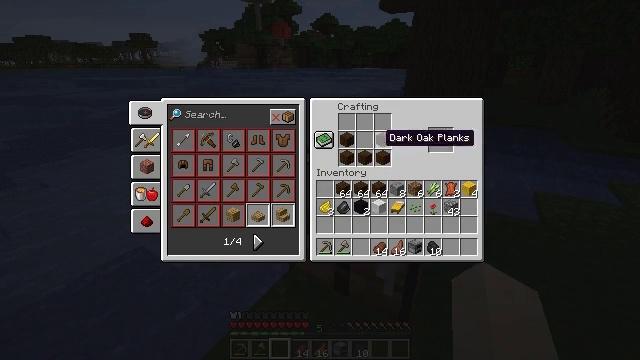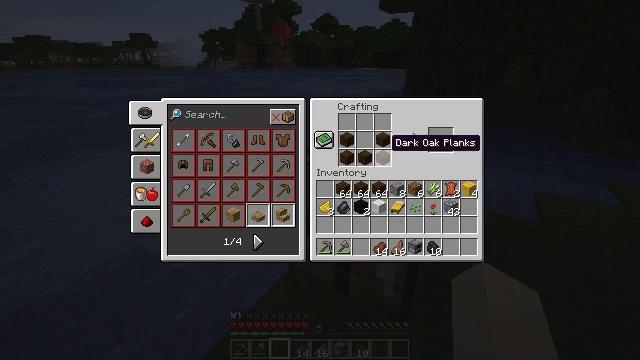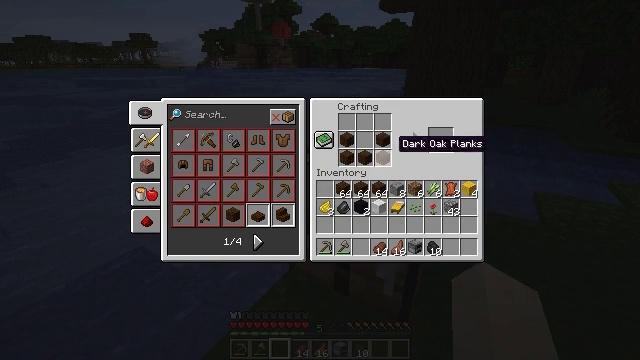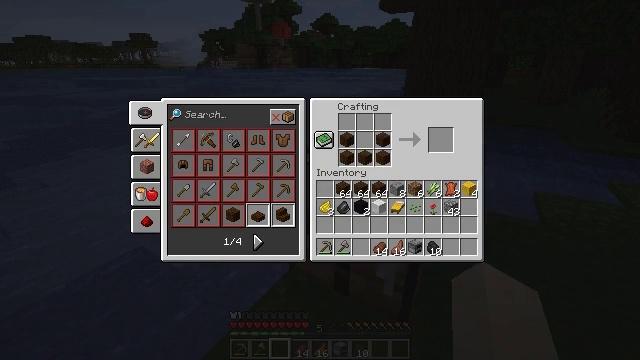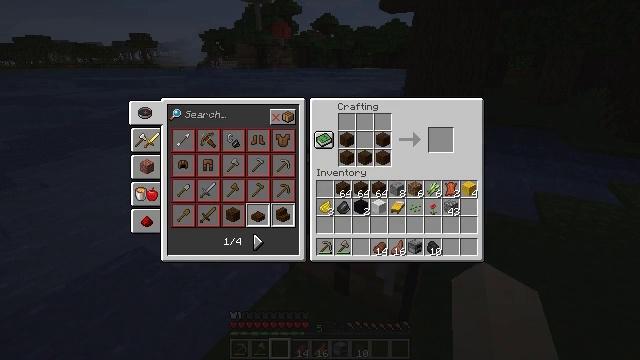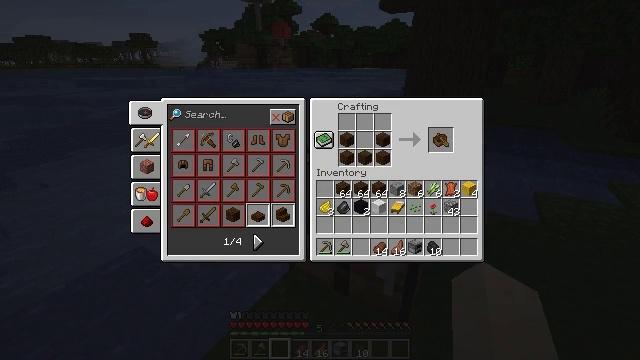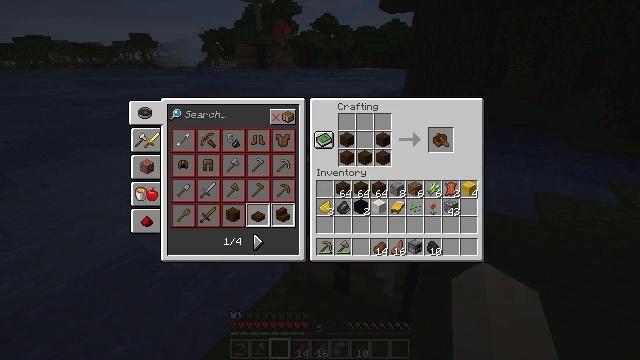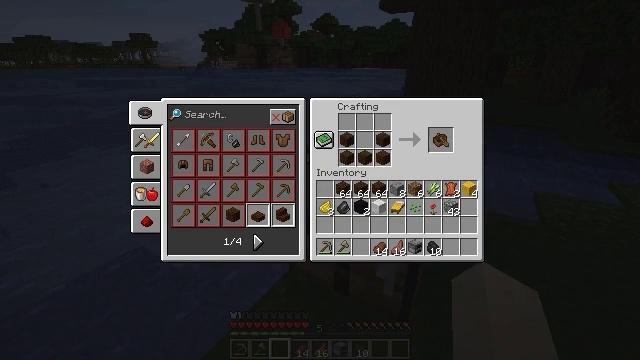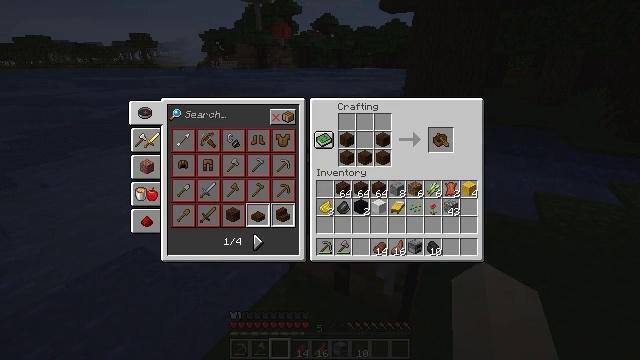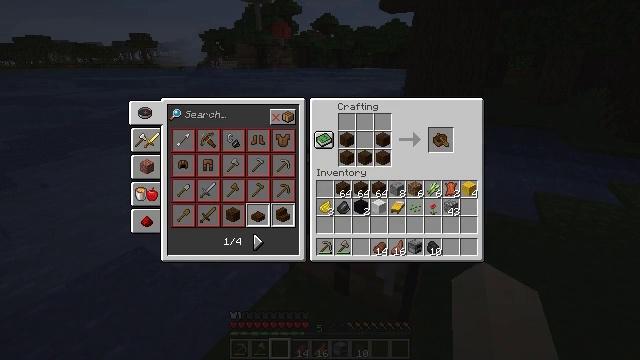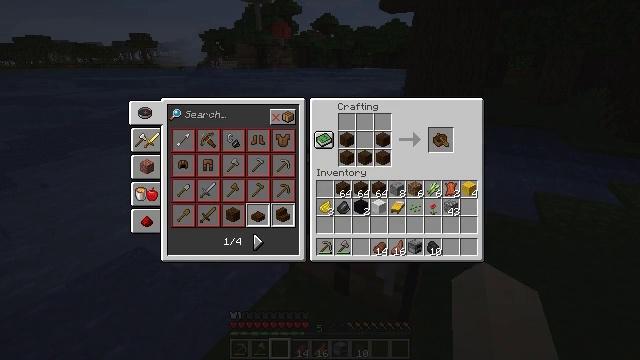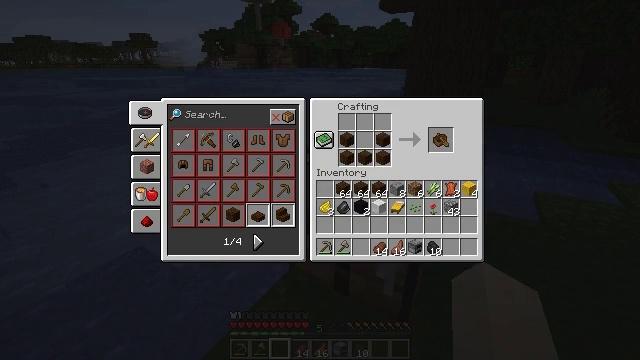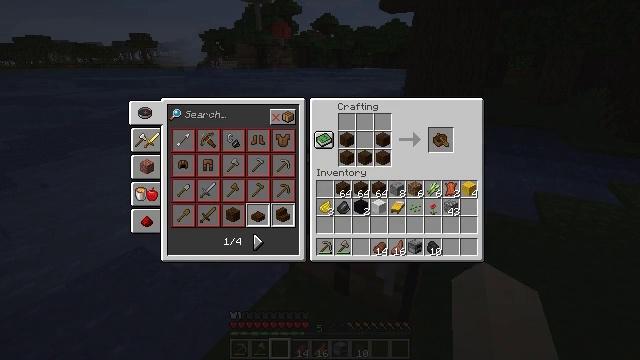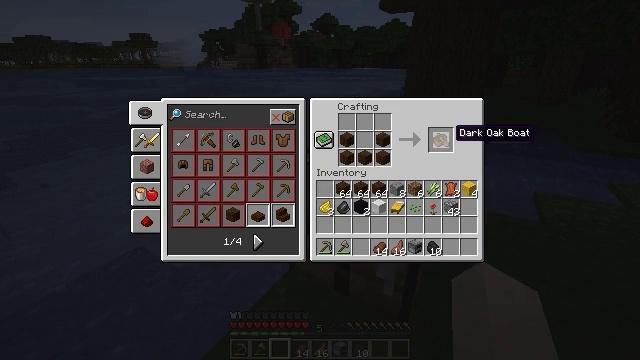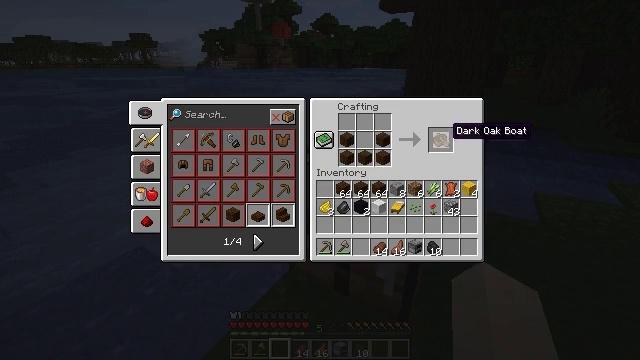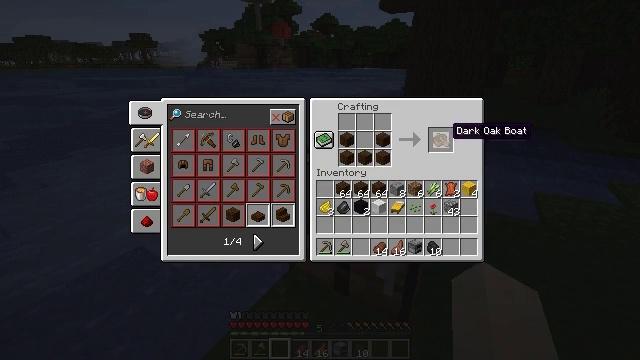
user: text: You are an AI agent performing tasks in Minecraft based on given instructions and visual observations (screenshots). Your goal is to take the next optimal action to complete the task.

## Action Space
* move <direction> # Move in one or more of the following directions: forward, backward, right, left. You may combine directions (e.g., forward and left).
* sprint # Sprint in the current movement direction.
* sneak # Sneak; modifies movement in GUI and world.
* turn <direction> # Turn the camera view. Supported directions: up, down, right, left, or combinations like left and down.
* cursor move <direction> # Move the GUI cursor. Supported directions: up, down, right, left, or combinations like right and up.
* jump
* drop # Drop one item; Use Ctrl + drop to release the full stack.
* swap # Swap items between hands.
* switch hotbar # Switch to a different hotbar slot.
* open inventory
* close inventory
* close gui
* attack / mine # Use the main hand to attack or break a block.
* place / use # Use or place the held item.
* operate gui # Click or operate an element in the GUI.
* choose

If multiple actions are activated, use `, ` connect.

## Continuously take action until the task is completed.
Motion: motion action
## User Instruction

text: Craft a dark oak boat.
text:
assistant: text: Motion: no_op
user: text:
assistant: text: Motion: no_op
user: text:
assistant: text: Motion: cursor move right
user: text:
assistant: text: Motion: cursor move right
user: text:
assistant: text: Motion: no_op
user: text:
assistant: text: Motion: no_op
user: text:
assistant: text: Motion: no_op
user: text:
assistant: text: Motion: no_op
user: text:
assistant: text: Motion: no_op
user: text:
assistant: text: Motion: no_op
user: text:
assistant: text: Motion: no_op
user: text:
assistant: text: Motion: no_op
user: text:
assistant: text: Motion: sneak
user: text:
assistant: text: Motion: sneak
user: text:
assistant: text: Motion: sneak
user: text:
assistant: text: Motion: sneak
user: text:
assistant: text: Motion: sneak, operate gui
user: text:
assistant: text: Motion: sneak, operate gui
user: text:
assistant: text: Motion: sneak, operate gui
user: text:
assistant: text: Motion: sneak
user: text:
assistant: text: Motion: sneak
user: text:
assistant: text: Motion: no_op